Question: I have a Master page that have these 'ContentPlaceHolder':
'''
<asp:ContentPlaceHolder ID="title" runat="server">
</asp:ContentPlaceHolder>
<asp:ContentPlaceHolder ID="contentTitle" runat="server" ></asp:ContentPlaceHolder>
<asp:ContentPlaceHolder ID="content" runat="server">
</asp:ContentPlaceHolder>
'''
when I add these codes for jquery in'<head>' part of master page:
'''
<script type="text/javascript" src="script/jquery-2.0.1.min.js" />
<link href="script/jquery.contextMenu.css" rel="stylesheet" type="text/css" />
<script type="text/javascript" src="script/jquery.contextMenu.js" />
'''
and create new aspx file that use that master page ;
'''
<%@ Page Title="" Language="C#" MasterPageFile="~/Default.Master" AutoEventWireup="true" CodeBehind="Bed.aspx.cs" Inherits="Zhotel.Lists.Bed" %>
<asp:Content ID="Content1" ContentPlaceHolderID="title" runat="server">
</asp:Content>
<asp:Content ID="Content2" ContentPlaceHolderID="contentTitle" runat="server">
</asp:Content>
<asp:Content ID="Content3" ContentPlaceHolderID="content" runat="server">
</asp:Content>
'''
when I want to view Design part of file it show me this error:

and when I remove 'script' tags then no more this error occurs.
How can I use 'script' tag that this error not shown?
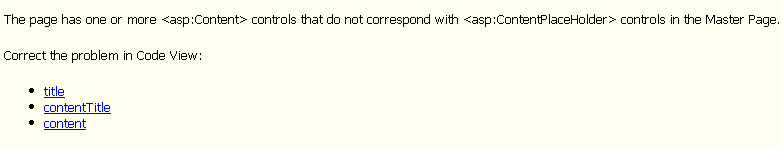
Answer: Add '</script>' to end of jquery definition, like this:
'''
<script src="script/jquery-2.0.1.min.js" type="text/javascript"></script>
<script src="script/jquery.contextMenu.js" type="text/javascript"></script>
'''